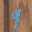
Label: 9